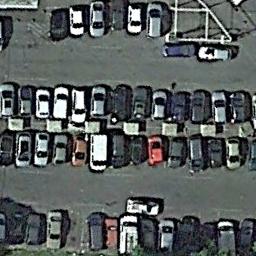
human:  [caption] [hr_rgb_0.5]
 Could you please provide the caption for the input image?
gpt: The parking lot was full of nine rows of cars .

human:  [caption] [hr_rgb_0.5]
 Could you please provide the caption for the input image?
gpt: There are many different colors and styles of cars in the parking lot .

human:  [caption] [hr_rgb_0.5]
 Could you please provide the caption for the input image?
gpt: The parking lot has some cars arranged neatly in lines .

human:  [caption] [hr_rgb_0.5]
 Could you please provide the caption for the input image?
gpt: The parking lot is full of cars .

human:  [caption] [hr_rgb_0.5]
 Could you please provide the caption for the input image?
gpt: There are some cars on the parking lot .